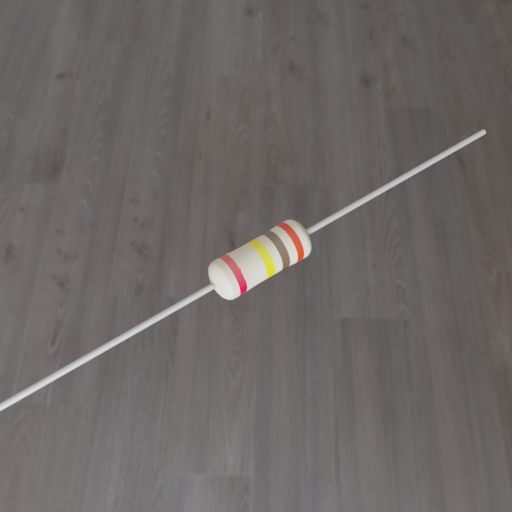
Resistor colour bands (in order): red, yellow, brown, red